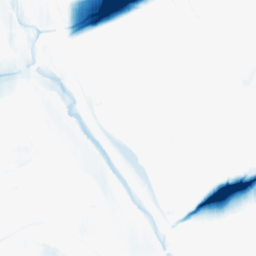
Category: morphological
Decomposition family: morphological_ellipse
Decomposition parameters: operation: closing
width: 50
height: 5
Upsampling method: cubic_catmull_rom
Upsampling parameters: scale: 2
Upsampling scale: 2